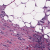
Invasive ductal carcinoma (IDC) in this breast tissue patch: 1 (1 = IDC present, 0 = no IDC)